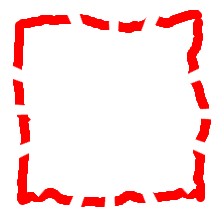
Shape: square